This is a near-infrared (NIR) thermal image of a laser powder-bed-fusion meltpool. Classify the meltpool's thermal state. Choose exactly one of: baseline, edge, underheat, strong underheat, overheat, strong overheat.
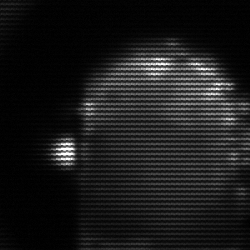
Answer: baseline